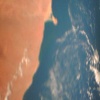
Label: water